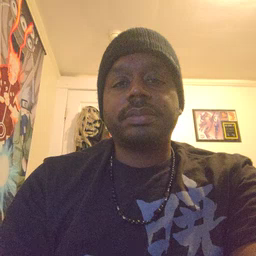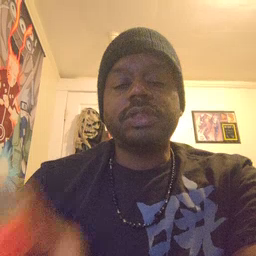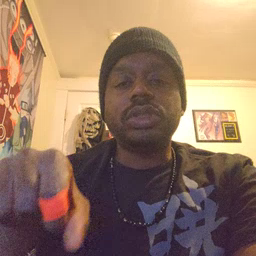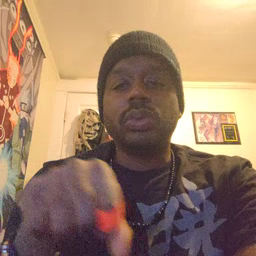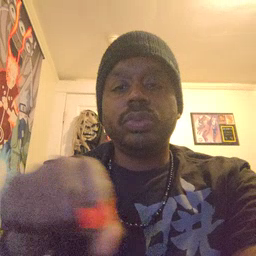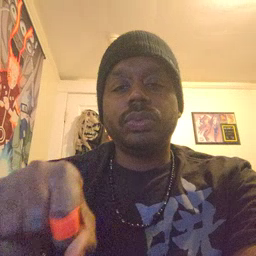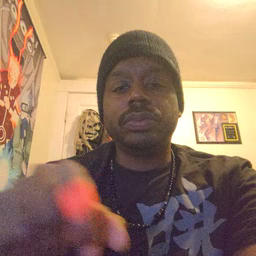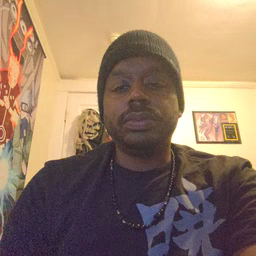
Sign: shoe